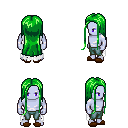
a pixel art fantasy rpg character, male body template, dark elf, purple skin, white tattered cape, teal pants, green extra-long hairstyle, brown slippers, four views (front, back, left, right), 2x2 character sprite sheet, small pixel art, hard edges, no anti-aliasing